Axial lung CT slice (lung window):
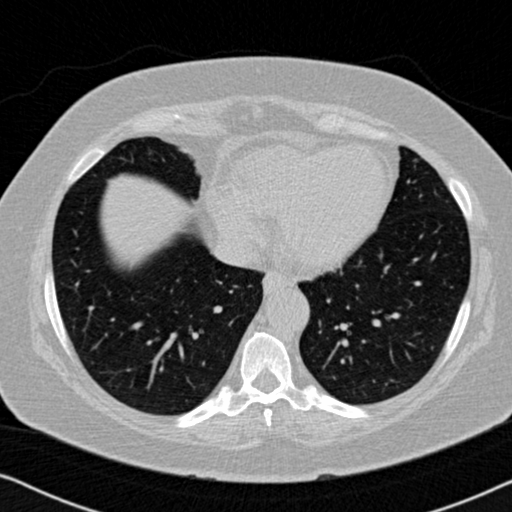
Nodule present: no